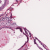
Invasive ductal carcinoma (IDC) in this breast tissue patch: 0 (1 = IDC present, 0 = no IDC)